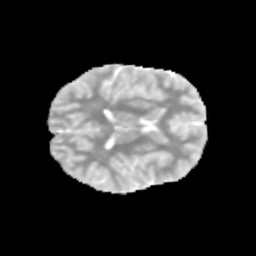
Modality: MD
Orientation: axial
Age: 11
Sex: male
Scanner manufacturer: siemens
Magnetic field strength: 3 T
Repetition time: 3.8 s
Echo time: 0.07 s